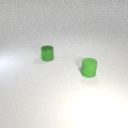
small green metal cylinder behind small green rubber cylinder